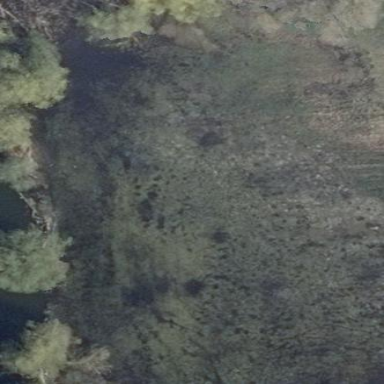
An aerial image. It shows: Beautiful wet meadow natural wetland.